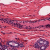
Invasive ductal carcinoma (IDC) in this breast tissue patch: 0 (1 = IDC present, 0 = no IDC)